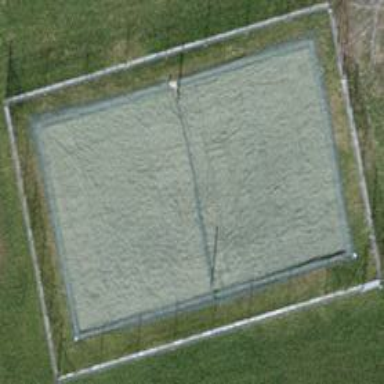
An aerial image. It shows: Volleyball pitch for leisure sports activities.